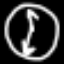
Label: clock